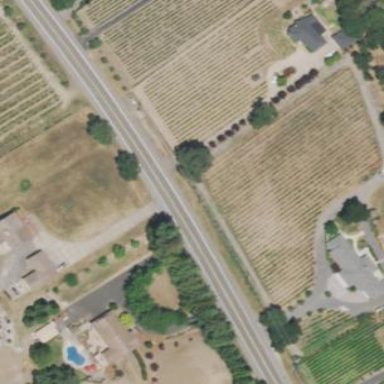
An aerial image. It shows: Vineyard with wine grapes as the main crop.